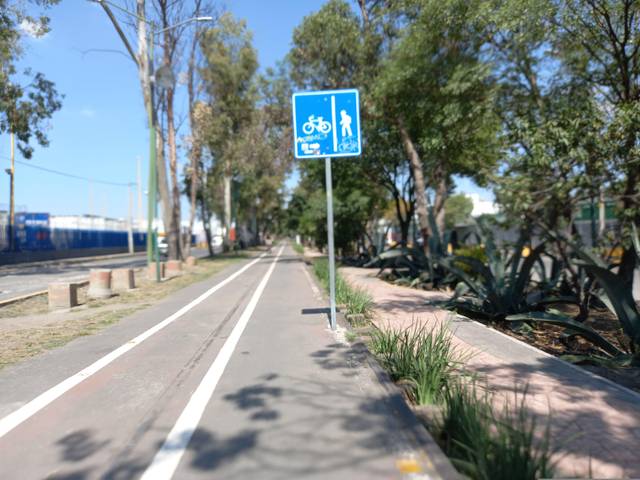
Region: Mexico
Coordinates: 19.5, -99.19